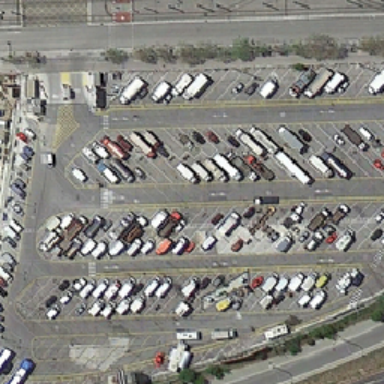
Some buses cars etc .